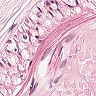
Metastatic tissue present: no